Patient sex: F
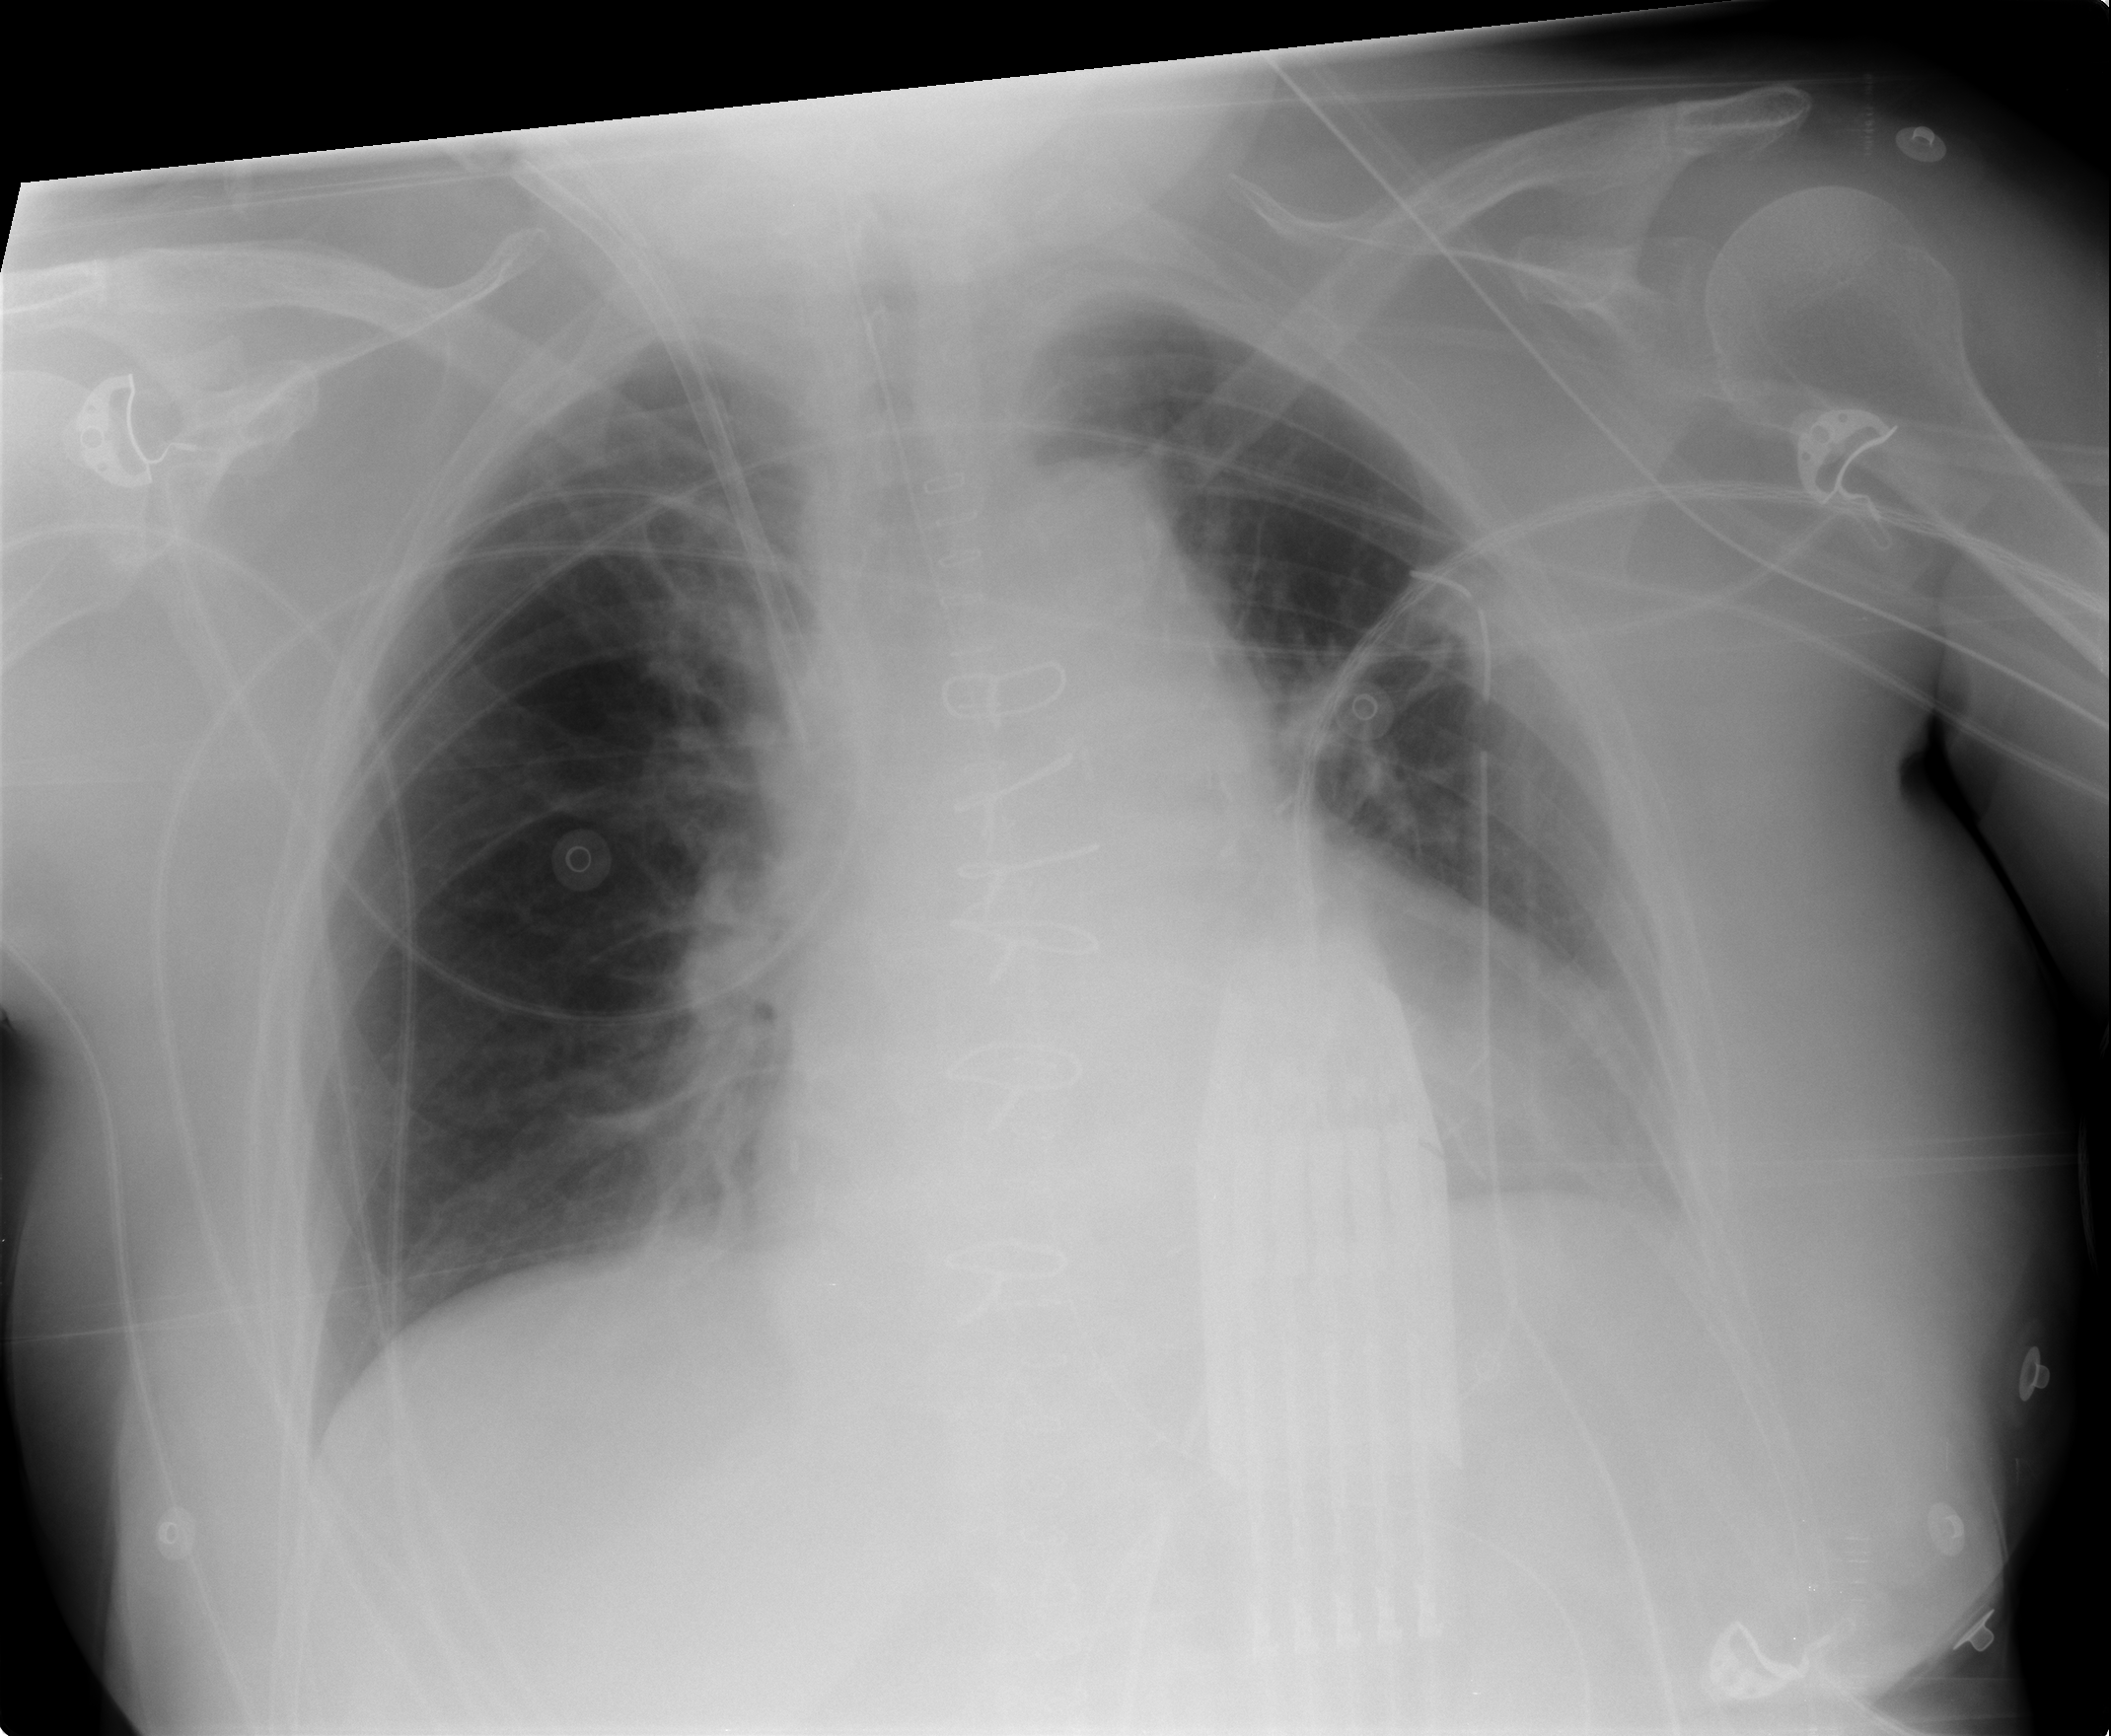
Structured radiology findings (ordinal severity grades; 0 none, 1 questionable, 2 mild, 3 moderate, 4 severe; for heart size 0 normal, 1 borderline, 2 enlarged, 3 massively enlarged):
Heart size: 2
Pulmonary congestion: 0
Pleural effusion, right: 0
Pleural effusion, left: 1
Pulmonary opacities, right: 0
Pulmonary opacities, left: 0
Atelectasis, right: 1
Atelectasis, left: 2